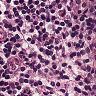
Metastatic tissue present: no